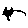
Label: cat